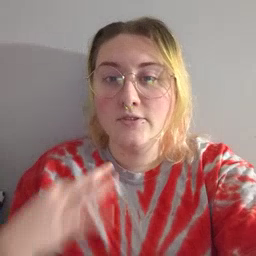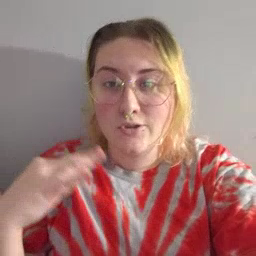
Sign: shirt